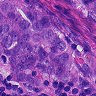
Metastatic tissue present: yes